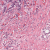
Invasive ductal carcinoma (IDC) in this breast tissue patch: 1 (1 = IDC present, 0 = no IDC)